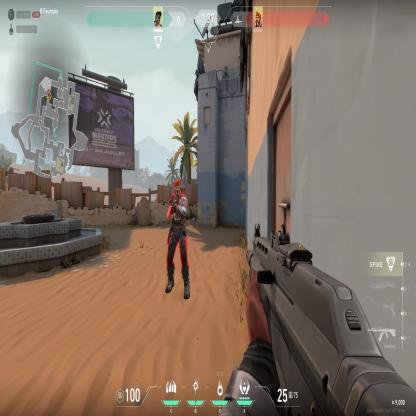
Label: enemy